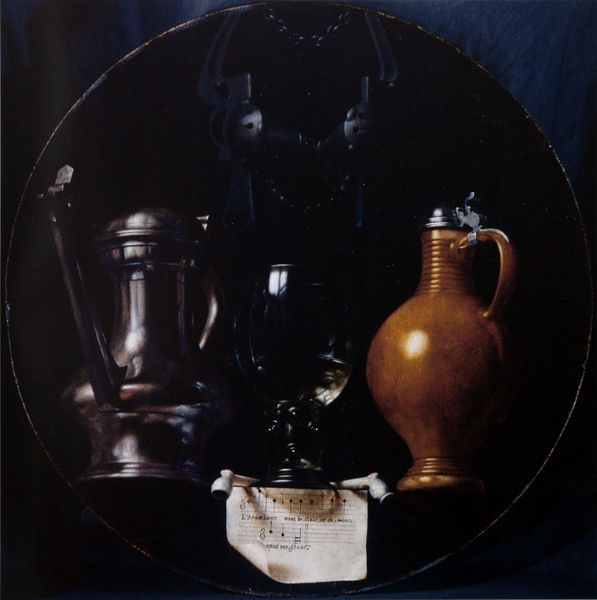
Titel: Stillleben mit Kandare
Künstler: Johannes Torrentius
Standort: Amsterdam
Institution: Rijksmuseum
Schlagwörter: blau, dunkel, gemälde, schatten, wasser, komposition, ausschnitt, braun, fenster, glas, hintergrund, licht, schwarz, rot, malerei, wand, silber, niederlande, spiegel, spiegelung, dunkelheit, kelch, stoff, blatt, musik, kreis, oval, rund, rundbild, tondo, amphore, henkel, kanne, keramik, krug, stilleben, stillleben, ton, vase, schrift, papier, noten, schwer, kette, violett, angst, wein, pfeife, widerschein, finster, glanz, notenblatt, kerze, kerzen, metall, surrealismus, foto, fotografie, griff, vanitas, eisen, deckel, messing, zinn, zinnkrug, maske, zettel, fuss, gefäss, medaillon, oberfläche, weinglas, kaffeekanne, kupfer, ketten, bedrohlich, bier, helm, rüstung, römer, kerzenständer, karaffe, kerzenhalter, krüge, scjwarz, teekanne, lichtreflex, reflex, pokal, telefon, gefäße, horror, pfeifen, hochglanz, kannen, rillen, objekte, tonkrug, lied, kalf, kessel, trompe l'eil, tülle, gegenstände, und, partitur, note, gießkanne, weinkelch, schwarzblau, deckelkrug, buckelpokal, choral, eselsohr, fensterspiegelung, glaus, krug mit deckel, lanne, notation, riffelung, trompe l'eill, weinn, umtrunk, röner, 20. jahrhundert, noten rund, berohung, gruff, bowl